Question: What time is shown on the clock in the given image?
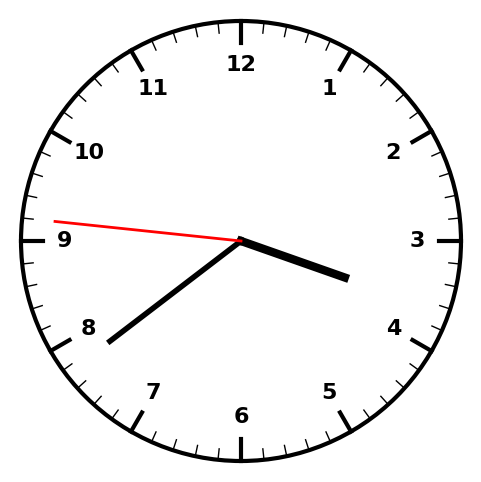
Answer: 03:38:46